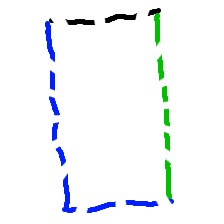
Shape: rectangle